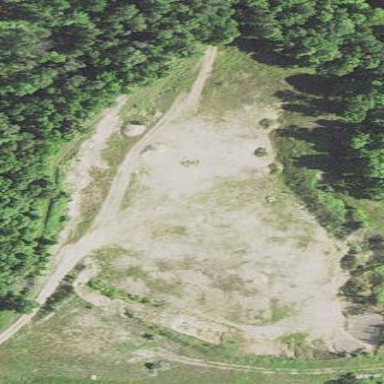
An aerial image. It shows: Quarry area.